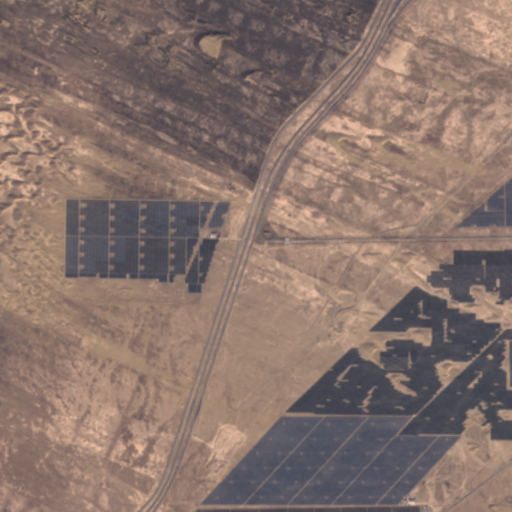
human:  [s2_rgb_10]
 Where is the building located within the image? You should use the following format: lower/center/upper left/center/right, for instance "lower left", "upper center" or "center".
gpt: There is no building in the image.